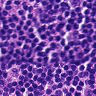
Metastatic tissue present: no